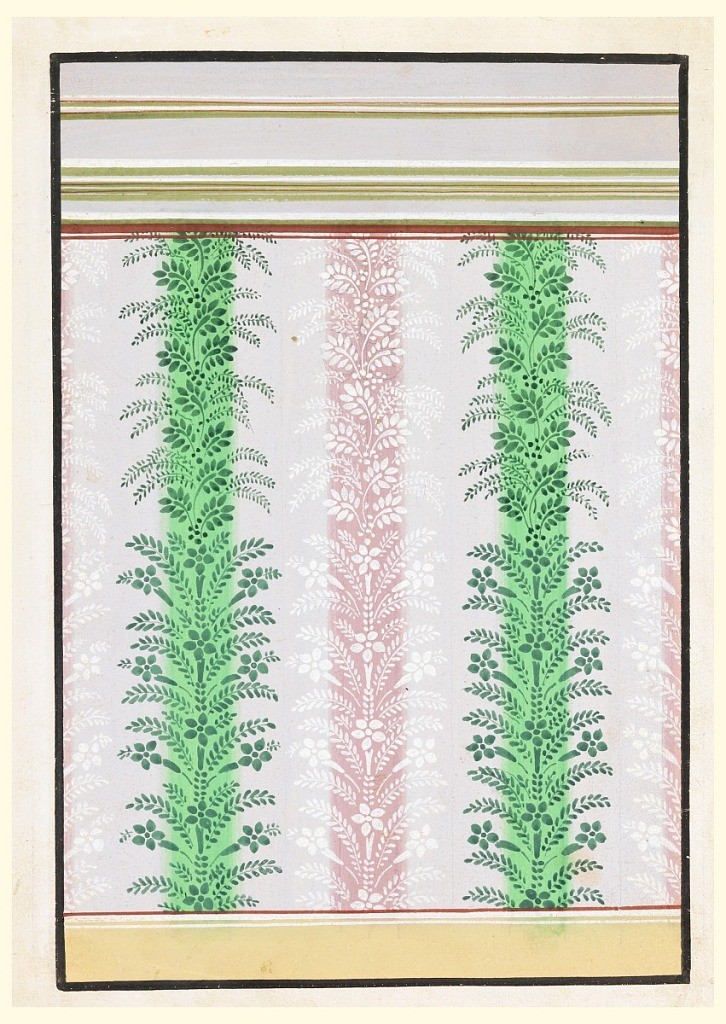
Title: Wallpaper Design
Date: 1840–60
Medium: Brush and gouache, graphite on white paper
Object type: Drawing
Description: A dado is shown at the bottom, an entablature on top. The background of the panel is divided into broad pale rose and narrow green and dark rose stripes. Upon these rise candelabra, for which two designs are suggested alternatively, in the lower and upper parts. They consist of straight stems with petals and blossom and leaf boughs and of two kinds of leaf boughs, respectively. Two horizontal and purple stripes are on top.